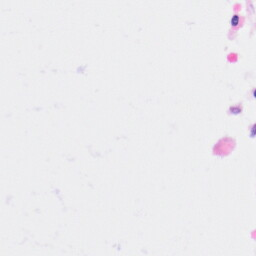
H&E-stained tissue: Kidney